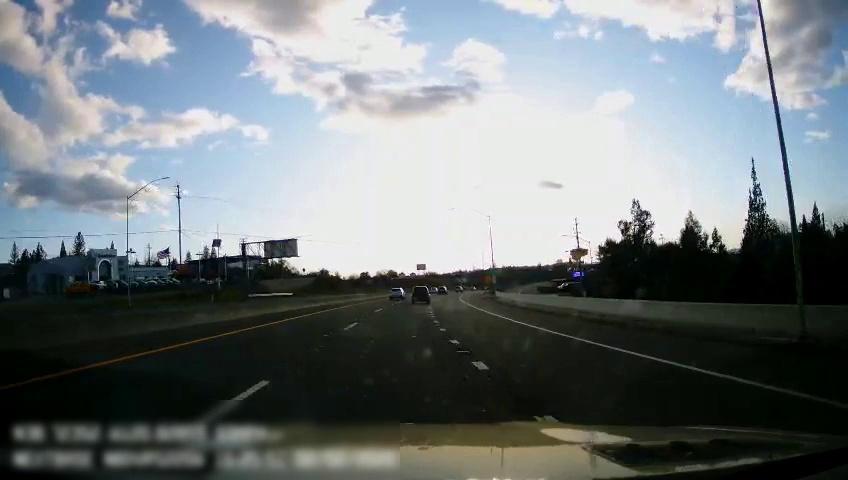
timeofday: Day
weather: Sunny
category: Drivable Space
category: Vehicles | SUV
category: Vehicles | SUV
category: Vehicles | Car
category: Lanes | Current Lane
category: Lanes | Alternate Lane
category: Lanes | Alternate Lane
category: Lanes | Current Lane